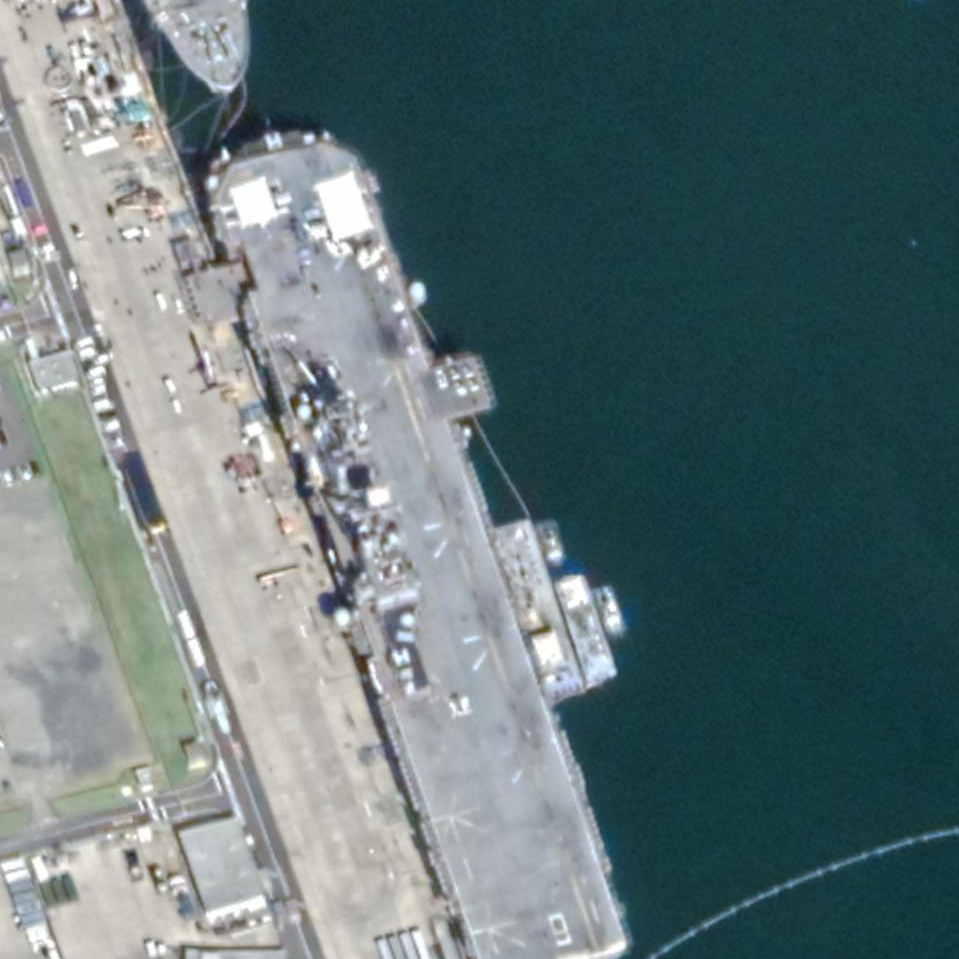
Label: assault